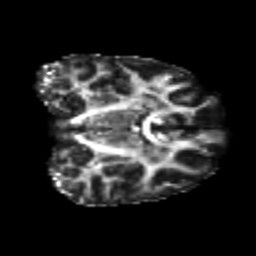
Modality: FA
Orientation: coronal
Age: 23
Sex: female
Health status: healthy
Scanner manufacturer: philips
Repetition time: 7.384 s
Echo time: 0.08599 s